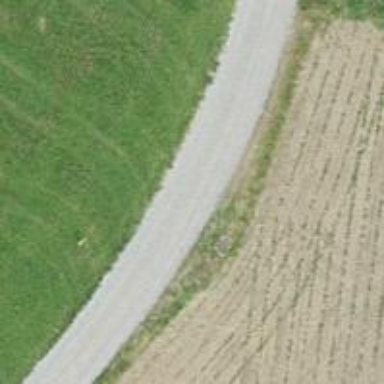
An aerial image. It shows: Track with grade 2 gravel surface.